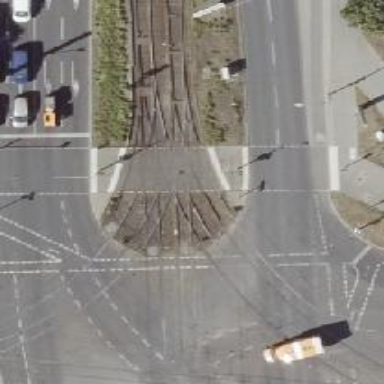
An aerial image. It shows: Tram crossing with traffic signals.